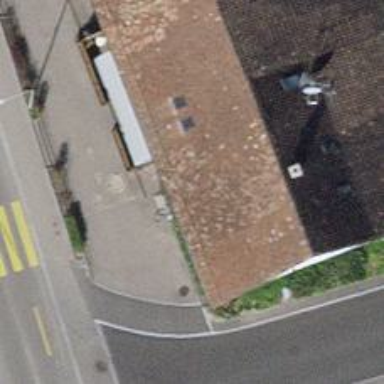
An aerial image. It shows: Bar.